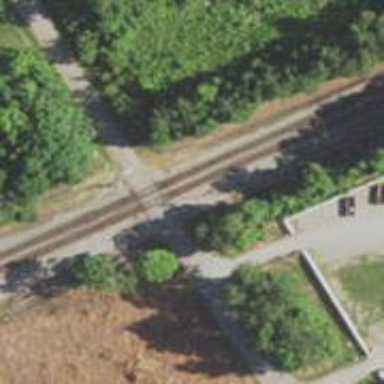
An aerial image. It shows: Railway level crossing.